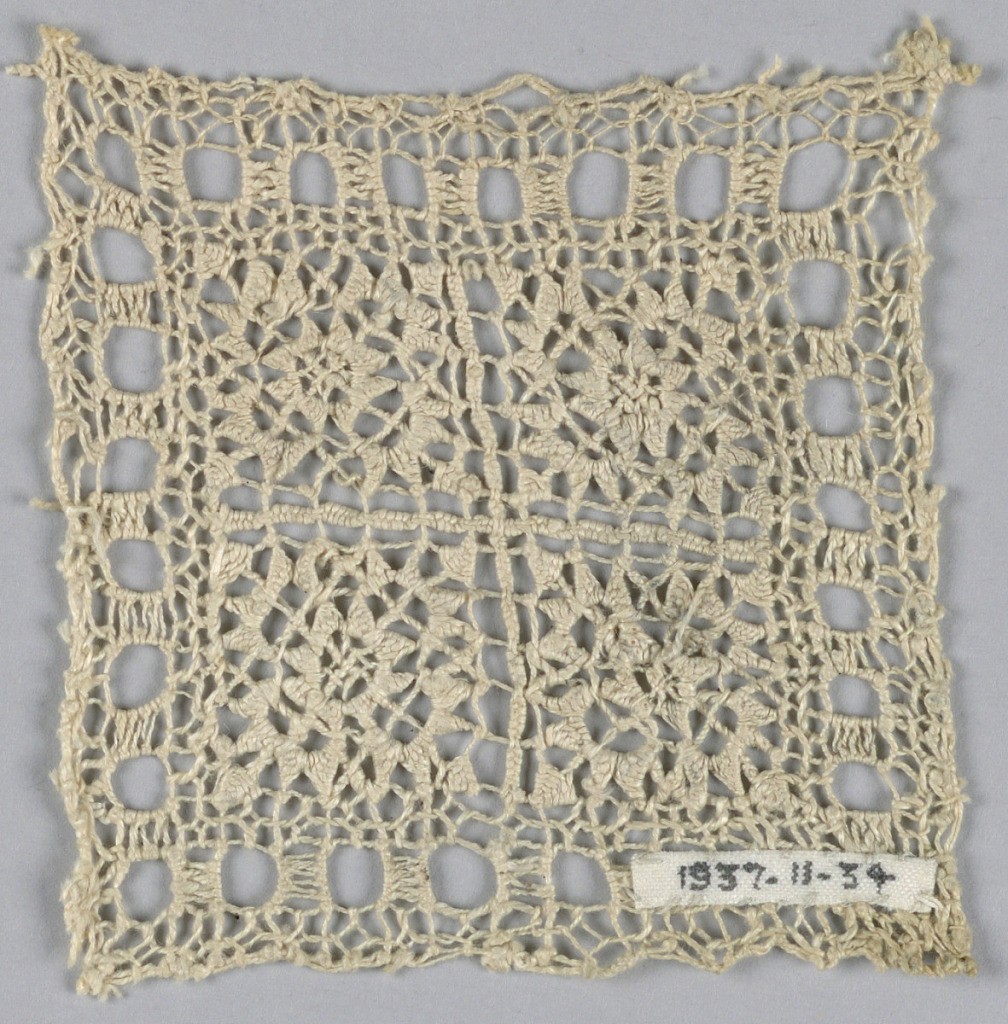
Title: Fragment
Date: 17th century
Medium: linen Technique: needlework on knotted net
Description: Square made up of four small squares in rosette with surrounding border in geometric design.